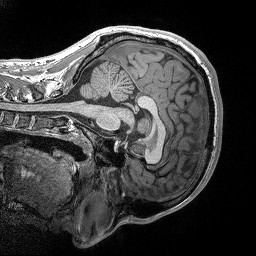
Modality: T1w
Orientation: sagittal
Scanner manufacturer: siemens
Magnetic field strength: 3 T
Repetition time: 2.3 s
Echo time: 0.00298 s